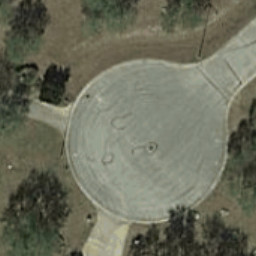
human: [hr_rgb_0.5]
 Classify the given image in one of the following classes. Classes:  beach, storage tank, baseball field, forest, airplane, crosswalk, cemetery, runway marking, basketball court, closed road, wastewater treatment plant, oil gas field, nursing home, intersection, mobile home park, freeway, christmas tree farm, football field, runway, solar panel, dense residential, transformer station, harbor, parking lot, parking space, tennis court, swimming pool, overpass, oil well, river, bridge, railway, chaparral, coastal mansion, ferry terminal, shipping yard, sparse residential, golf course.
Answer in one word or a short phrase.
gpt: closed road